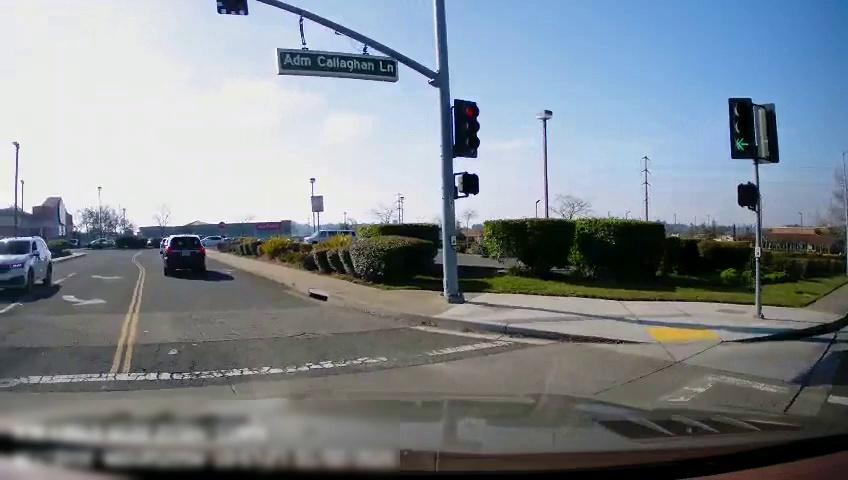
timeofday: Day
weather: Sunny
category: Drivable Space
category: Vehicles | Car
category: Vehicles | SUV
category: Vehicles | SUV
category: Vehicles | Car
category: Lanes | Current Lane
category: Lanes | Opposite Lane
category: Lanes | Opposite Lane
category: Traffic | Signs
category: Traffic | Signs
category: Traffic | Lights
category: Traffic | Lights
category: Traffic | Lights
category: Traffic | Lights